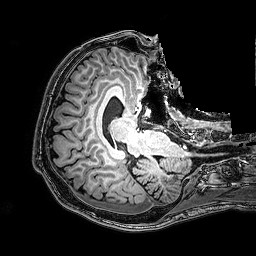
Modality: T1w
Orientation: axial
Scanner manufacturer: philips
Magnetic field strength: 3 T
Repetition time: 0.0096 s
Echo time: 0.0046 s